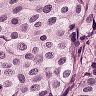
Metastatic tissue present: yes